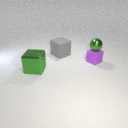
large green metal cube in front of large gray rubber cube